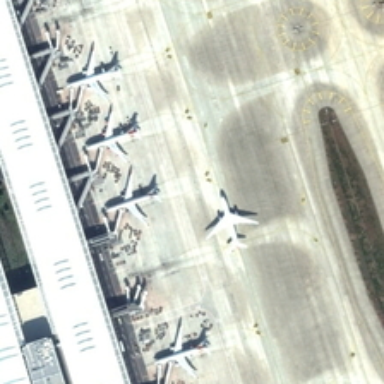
Five planes are parked near a terminal in an airport .